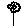
Label: flower